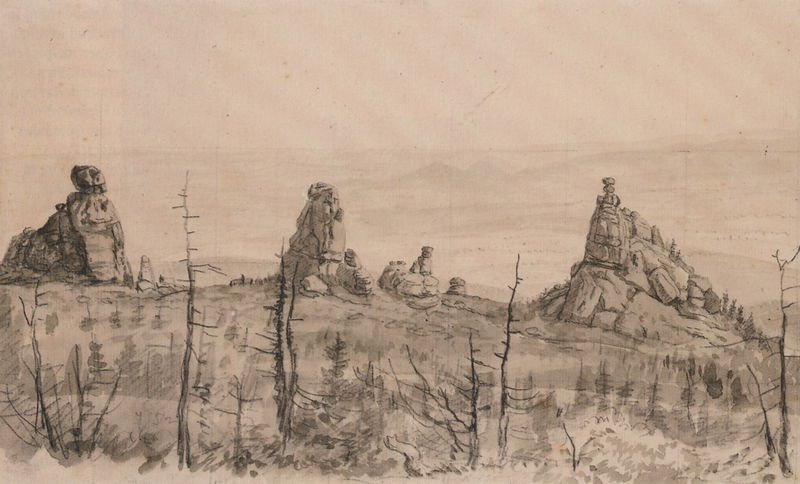
Titel: Die Dreisterne im Riesengebirge
Künstler: Carl Gustav Carus
Standort: Dresden
Institution: Staatliche Kunstsammlungen, Kupferstich-Kabinett
Schlagwörter: baum, dunkel, felsen, gestein, himmel, weiß, wolken, aquarell, baumstämme, bäume, landschaft, äste, braun, grau, hell, hintergrund, schwarz, skizze, vordergrund, zeichnung, blick, gras, wiese, wolke, stein, steine, ast, ebene, einsamkeit, erde, feld, gräser, horizont, hügel, natur, strauch, weite, zweige, büsche, einsam, gebüsch, sträucher, boden, land, figur, drei, rosa, wald, turm, aussicht, papier, perspektive, studie, berge, dürre, fels, gebirge, leer, wüste, dunst, nebel, kahl, monochrom, vergilbt, sepia, figuren, tannen, steppe, panorama, pink, tusche, türme, verbrannt, alpen, haufen, kohle, zweig, stengel, druck, schraffur, stich, bleistift, tanne, stängel, kohlezeichnung, tinte, gestalten, sandstein, karg, tree, mountain, tannenbaum, wildnis, brocken, gestrüpp, dürer, gebierge, gerippe, federstrich, öd, dunstig, lavage, babylon, steinhaufen, felsblöcke, wilder westen, ödland, verdorben, wilder, carus, nbel, mona lisa, windschliff, gürre